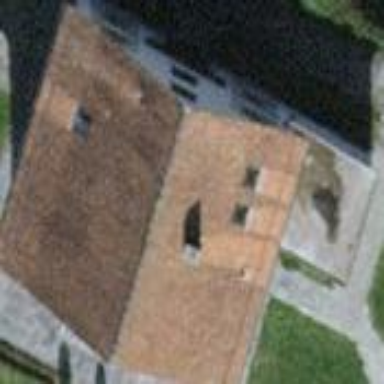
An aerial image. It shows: Detached building with gabled tile roof.